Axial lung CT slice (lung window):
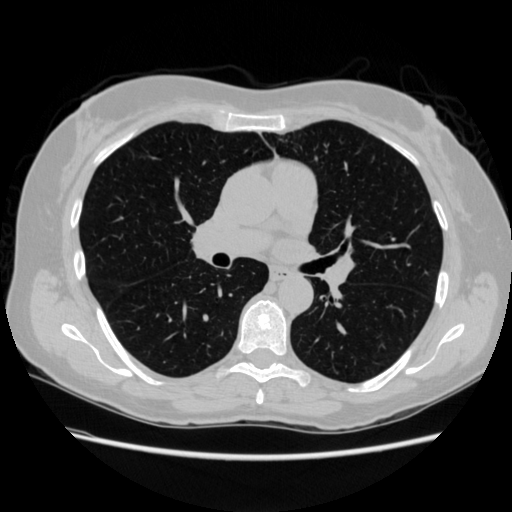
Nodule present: no